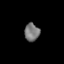
Tissue: lung
Cell type: Epithelial cells
Senescence score: 0.2177
Nuclear area (px): 263
Mean DAPI intensity: 118.376